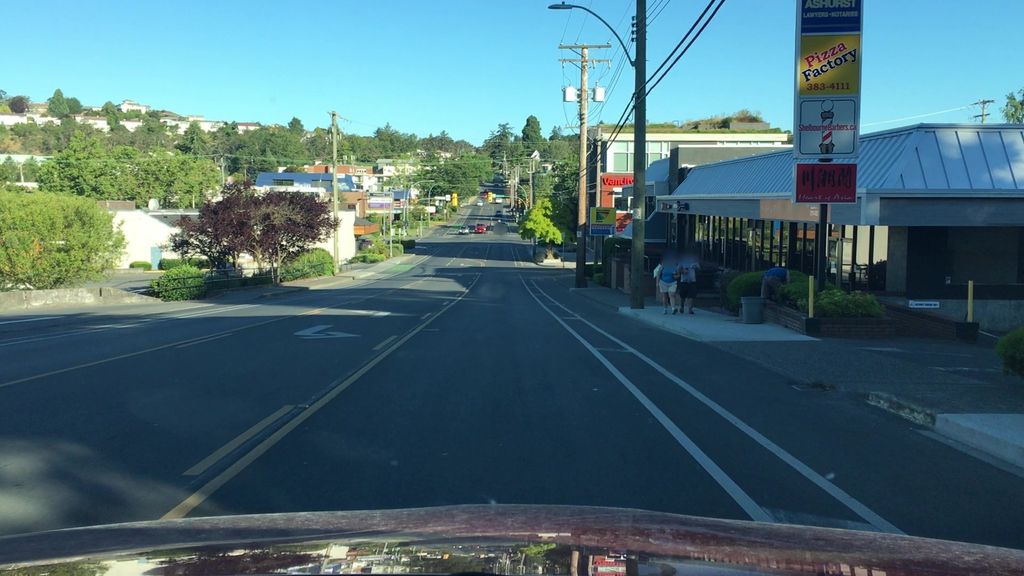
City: victoria